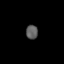
Tissue: lung
Cell type: Fibroblasts
Senescence score: 0.693
Nuclear area (px): 164
Mean DAPI intensity: 93.396